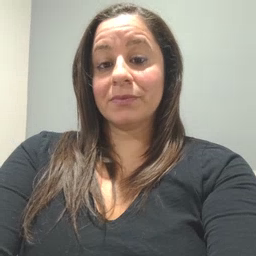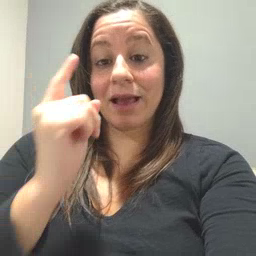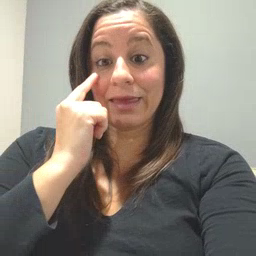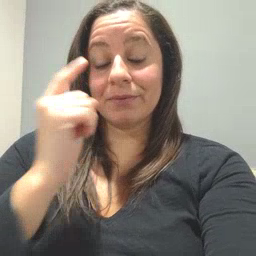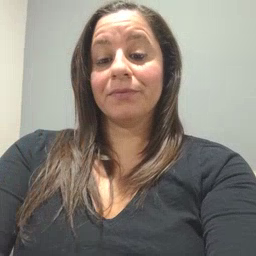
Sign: eye